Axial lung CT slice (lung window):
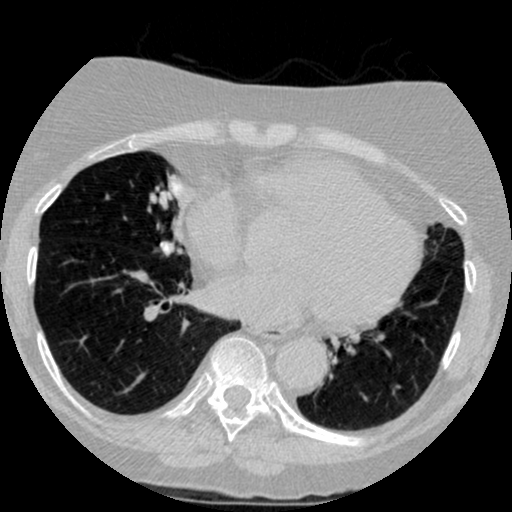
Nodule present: yes
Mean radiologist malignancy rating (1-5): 3.25